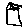
Label: house